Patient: sex F, age 36
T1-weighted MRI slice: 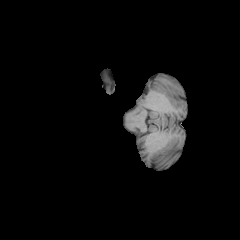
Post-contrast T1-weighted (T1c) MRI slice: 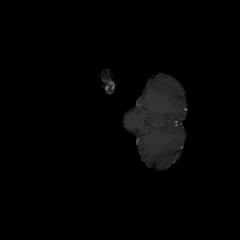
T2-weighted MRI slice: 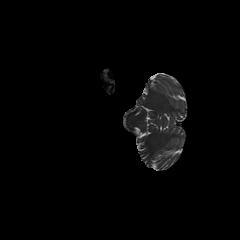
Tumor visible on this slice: no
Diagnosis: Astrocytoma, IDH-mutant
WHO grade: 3